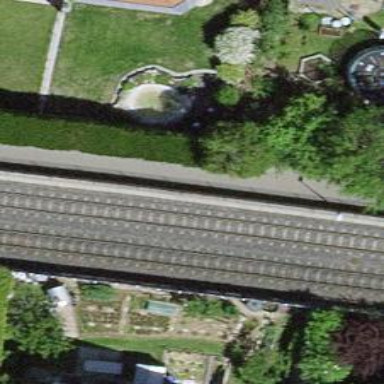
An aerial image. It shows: Asphalt cycleway.